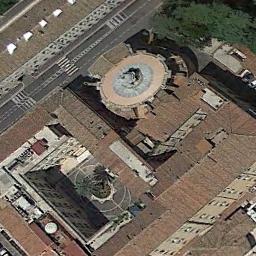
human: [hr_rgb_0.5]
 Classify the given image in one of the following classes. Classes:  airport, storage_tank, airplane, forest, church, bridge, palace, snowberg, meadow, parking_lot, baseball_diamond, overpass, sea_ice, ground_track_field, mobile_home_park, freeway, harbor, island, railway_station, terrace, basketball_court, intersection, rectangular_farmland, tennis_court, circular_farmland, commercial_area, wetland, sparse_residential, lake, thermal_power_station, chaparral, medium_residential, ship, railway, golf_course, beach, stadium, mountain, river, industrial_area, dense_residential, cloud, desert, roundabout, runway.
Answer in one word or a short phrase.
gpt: church